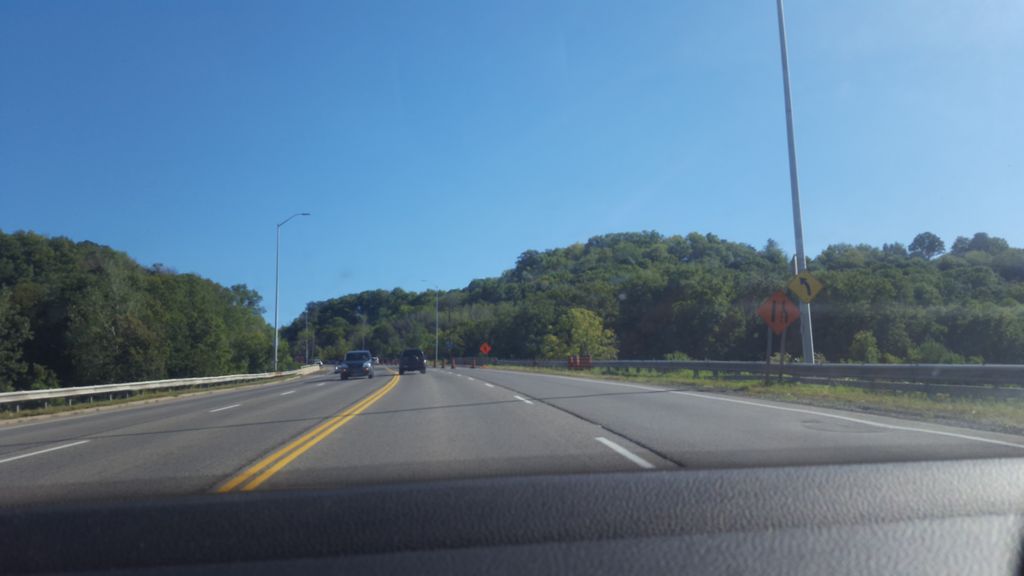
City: hamilton